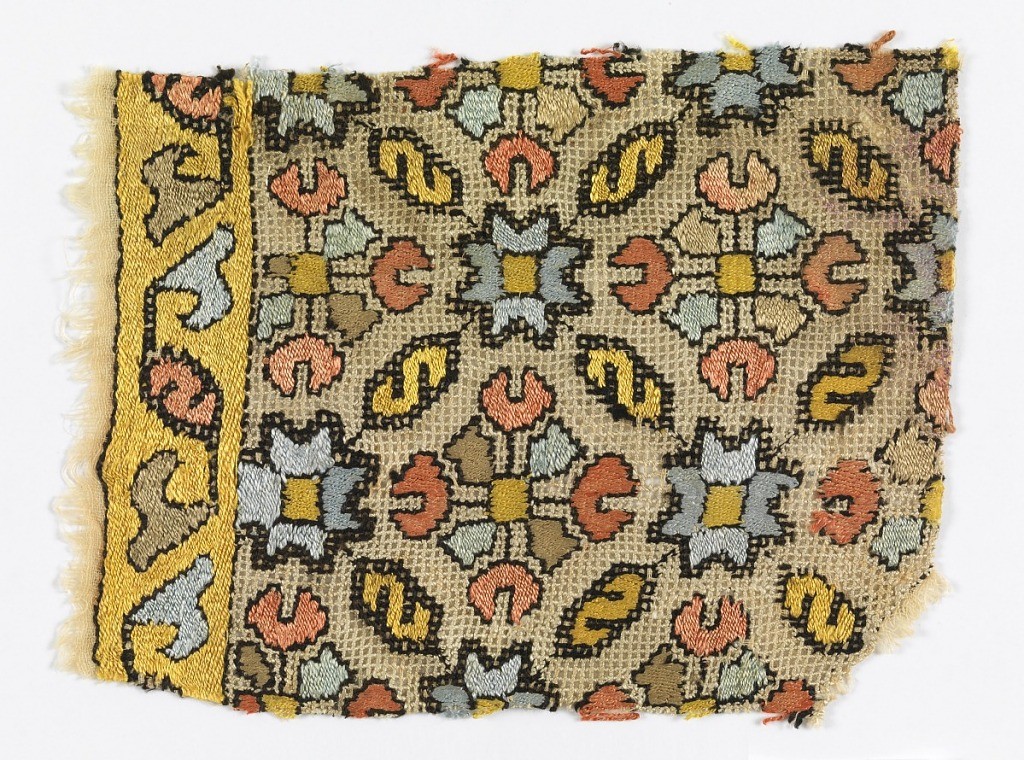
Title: Fragment
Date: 19th century
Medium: silk on cotton Technique: embroidered on drawnwork
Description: Fragment showing a diamond lattice containing geometric flowers in multicolored silk on a drawnwork ground.